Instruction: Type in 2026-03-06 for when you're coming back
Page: home
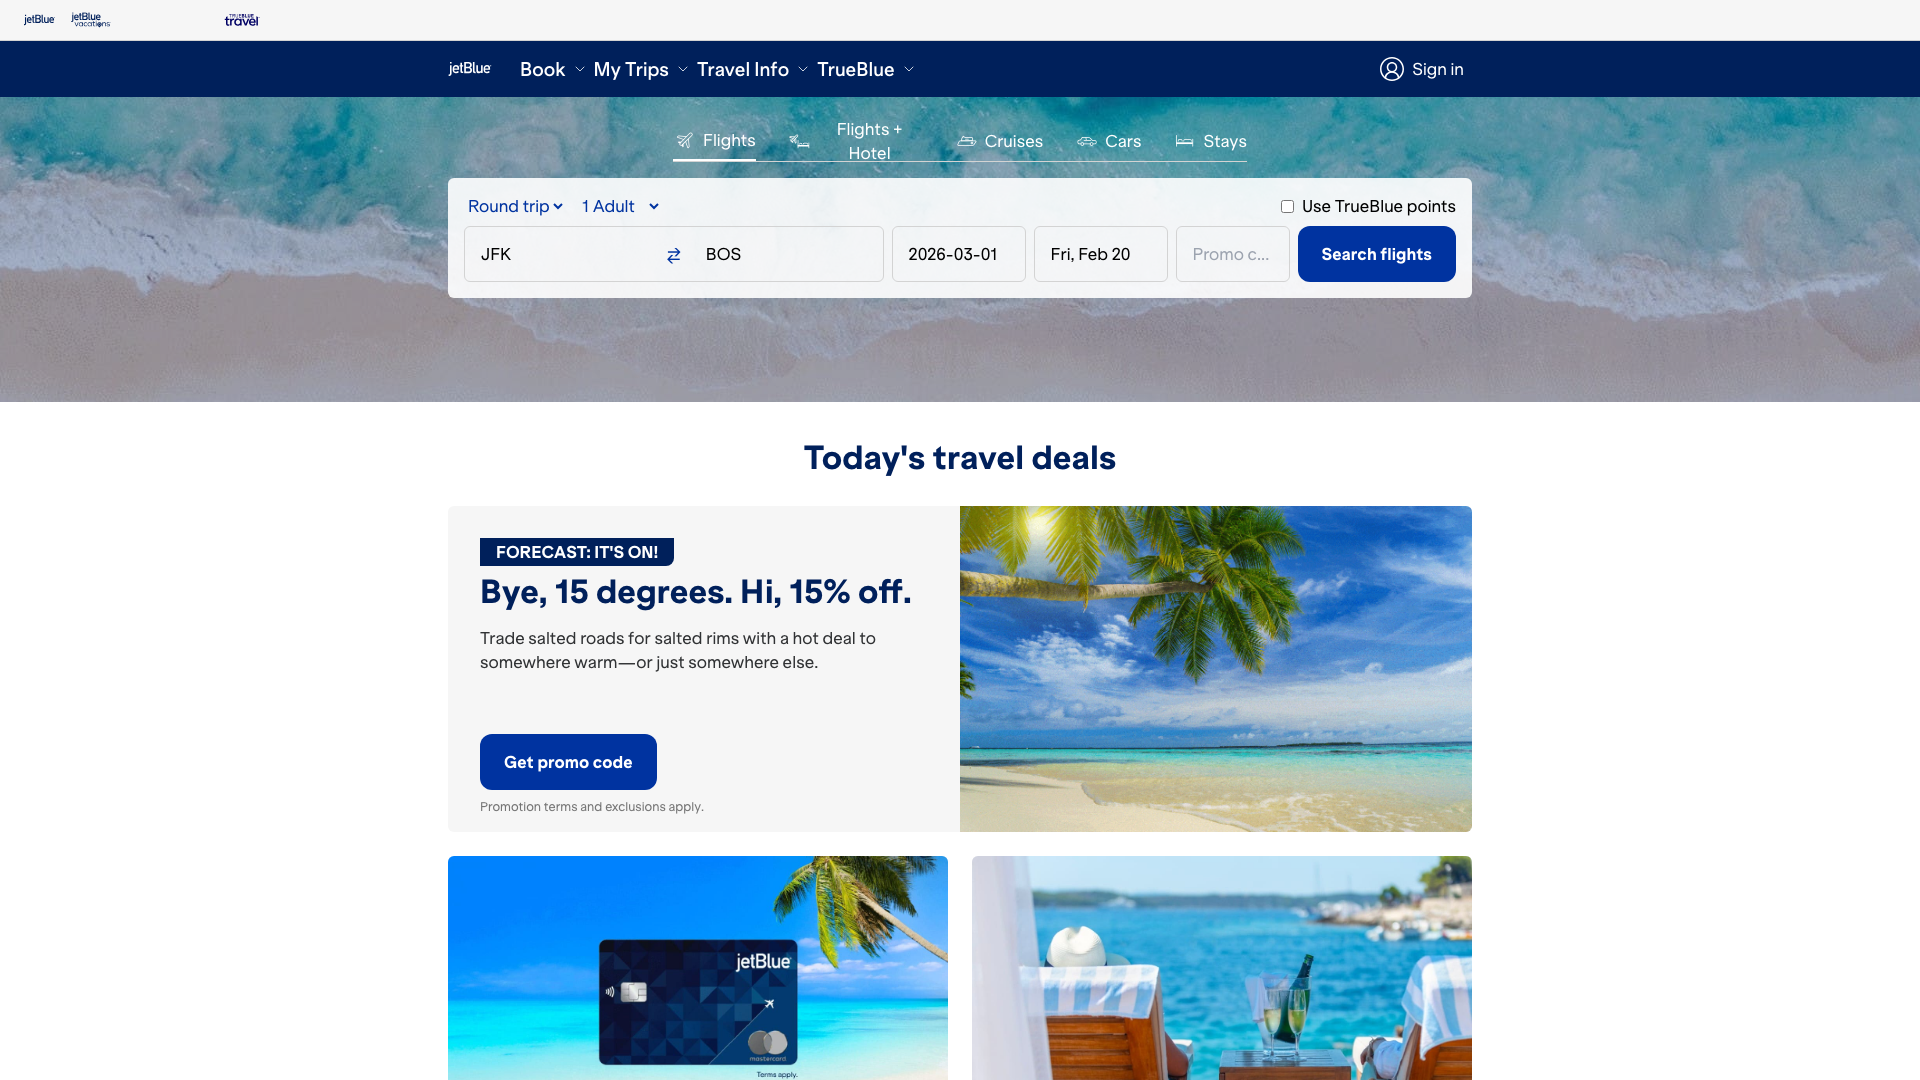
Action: type